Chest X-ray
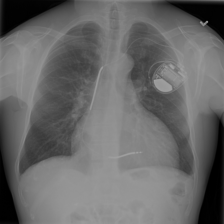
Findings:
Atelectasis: negative
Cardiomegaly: positive
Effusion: negative
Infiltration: negative
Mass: negative
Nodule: negative
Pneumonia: negative
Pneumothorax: negative
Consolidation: negative
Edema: negative
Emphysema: negative
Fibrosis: negative
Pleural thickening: negative
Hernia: negative